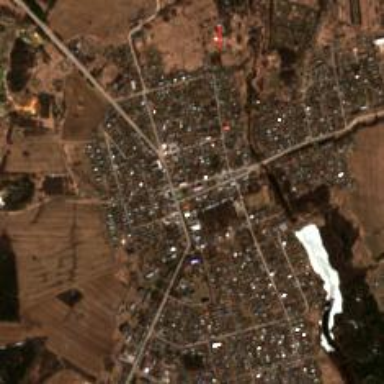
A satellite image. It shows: Town.